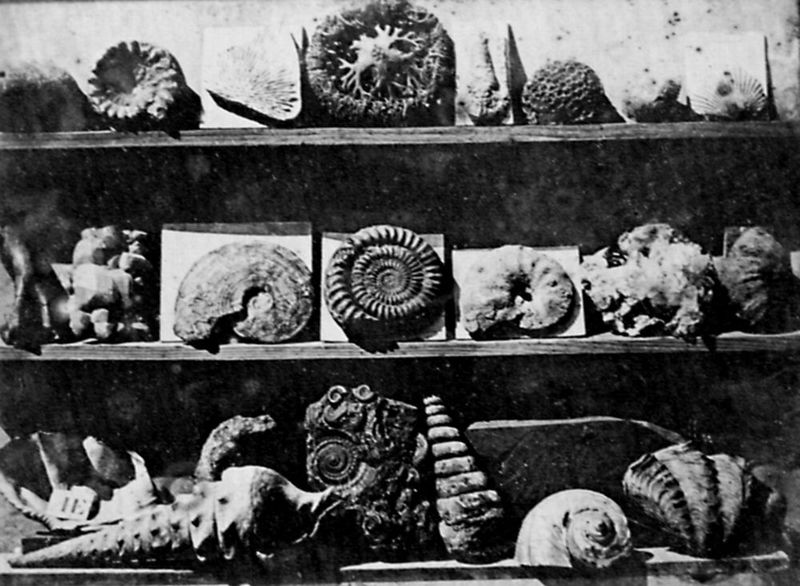
Titel: Anordnung von Muscheln
Künstler: Louis Jacques Mandé Daguerre
Schlagwörter: dunkel, meer, schatten, weiß, see, grau, hell, holz, licht, schwarz, tiere, alt, regal, wand, stein, tot, natur, sonne, pflanzen, kontrast, rund, stilleben, stillleben, fotos, formen, tafel, bretter, foto, fotografie, photographie, vanitas, vergänglichkeit, algen, brett, stücke, schwarzweiss, reihe, löcher, photo, ausstellung, versteinert, struktur, koralle, regale, sammlung, muschel, muscheln, schnecke, schnecken, nautilus, spiralen, schwamm, schneckenhaus, fossil, fossilie, gehäuse, spirale, versteinerung, aufbewahrung, ablage, objekte, meerestiere, teile, exponate, anemonen, regalbrett, fossilien, getier, holzwurm, anemone, fund, korallen, schwämme, gewinde, urzeit, ammonit, ammoniten, ausleuchtung, brettchen, bretterregal, meeresgetier, meeresschnecke, naturkunde, präparate, schauobjekte, schneckenformen, tote natur, versteinerungen, trilobyten, paläologie, konvolut, schwartweiß